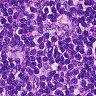
Metastatic tissue present: no